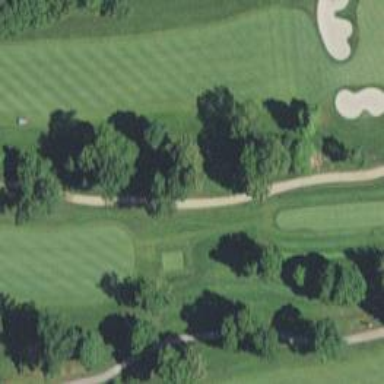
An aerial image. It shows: View of golf hole.